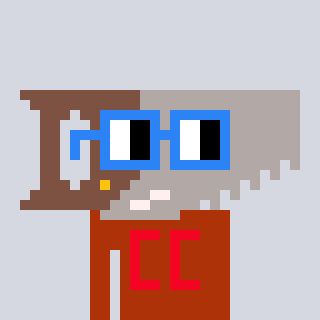
a pixel art character with square blue glasses, a saw-shaped head and a hotbrown-colored body on a cool background